Question: I try to solve language problem with braces.
I have a table and I populate 'td's like:
'''
<td>{{item.biz_name + ' \(' + item.id + '\)'}}</td>
'''
where 'biz_name' might be in Hebrew or English.
By default I have style 'direction: rtl;' for all table rows. If I'll change to 'ltr' I get the results vise versa.
I found some info <URL> but it doesn't help me a lot.
The solution is to change style ('ng-style') for specific 'td' that contains English chars.
So it should be some 'if' statement: if Eng => set style 'ltr' otherwise 'rtl'.
How can I achieve that with angular?
Thanks,
Here is a <URL>

It works well in IE9-10 but not in Chrome
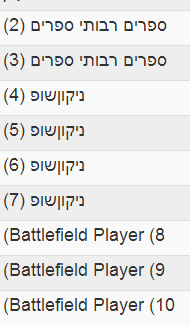
Answer: This has nothing to do with Angular.
This has to do with the fact that parens (and brackets too) do not have an inherent "direction". Therefor when the browser goes to render your text RTL, it doesn't know the direction of the first paren it runs into on the other side, since it's not surrounded by directional characters (word characters), so it jumps it to the other side and "mirrors" it (flips it).
So, you need to let the browser know that your ) has a direction... You can do so two ways:
1. Use the LRM character in HTML: <div style="direction:rtl">Some Value (test)&#x200E;</div>
2. Use CSS styling: <style>
.left-to-right-marked:after {
content: "EURE";
}
</style>
<div style="direction:rtl">
<span class="left-to-right-marked">Some Value (test)</span>
</div>
Either one will do.
<URL>
---
: On an Angular note, I'd recommend using 'ng-bind="myValue"' over '{{myValue}}', if for no other reason than to prevent "load flicker" that can occur while the user is waiting for module to bootstrap.